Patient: sex M, age 54
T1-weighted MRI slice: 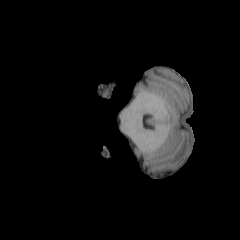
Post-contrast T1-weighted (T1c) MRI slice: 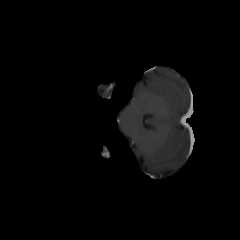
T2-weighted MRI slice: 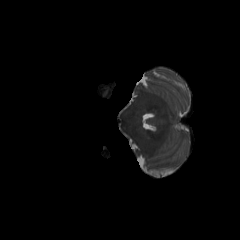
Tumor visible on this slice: no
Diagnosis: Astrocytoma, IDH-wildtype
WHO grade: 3